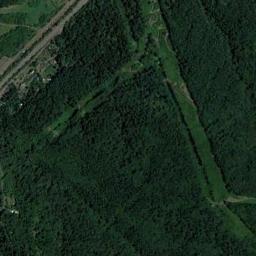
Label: forest